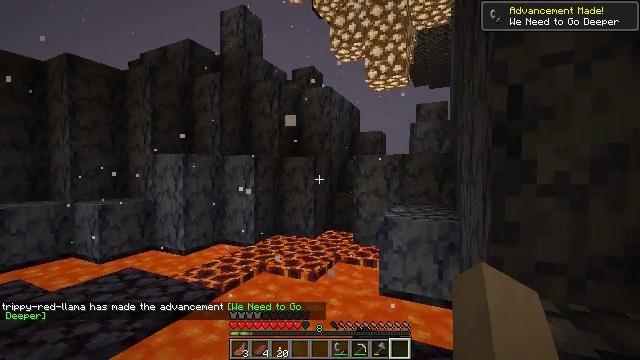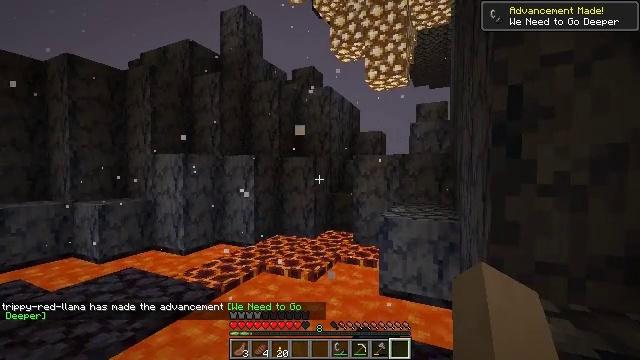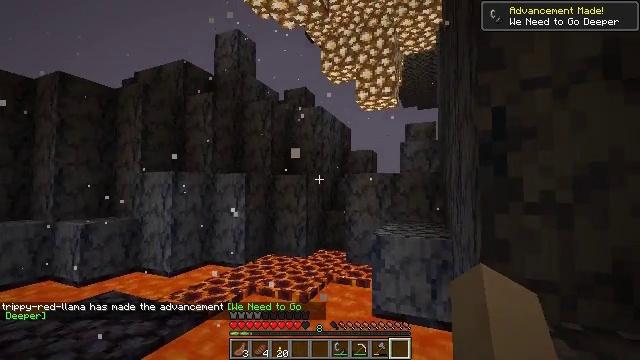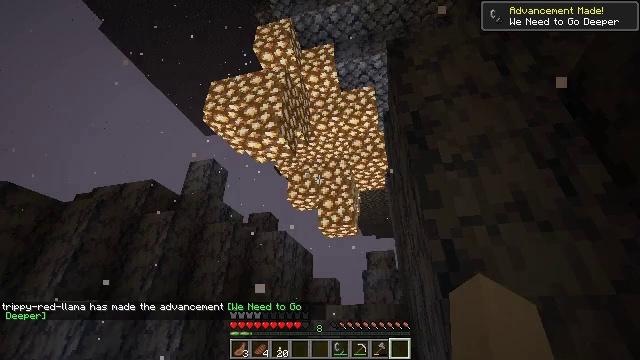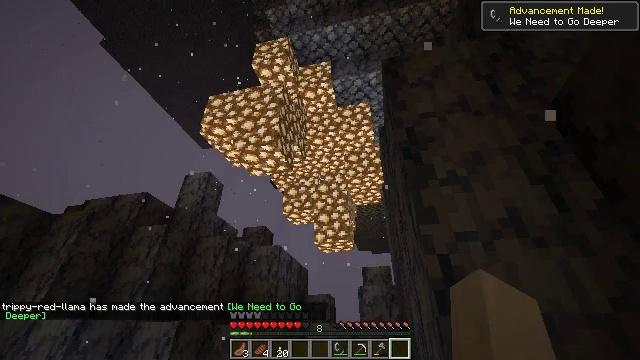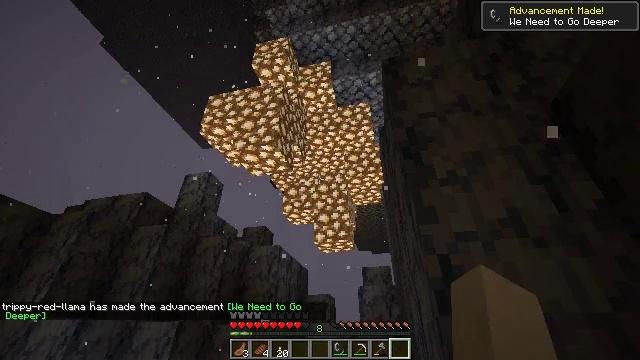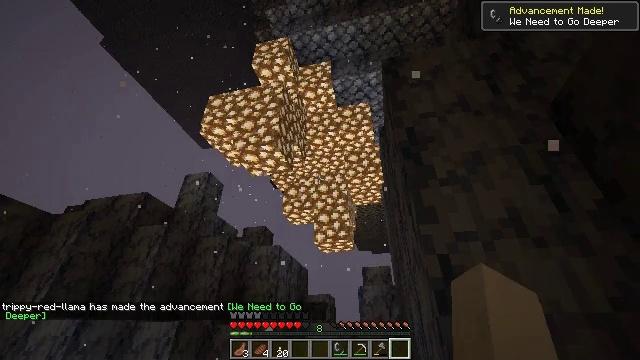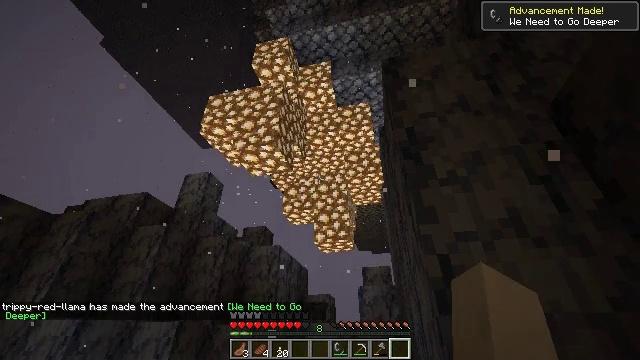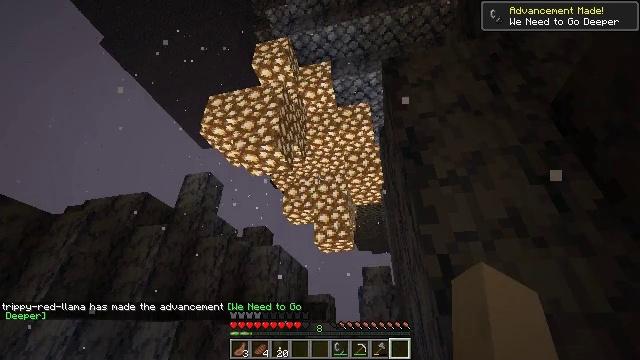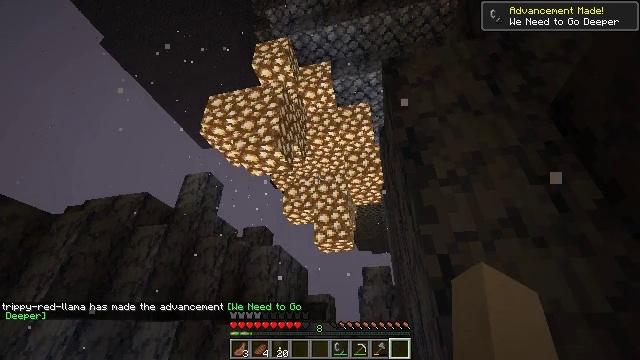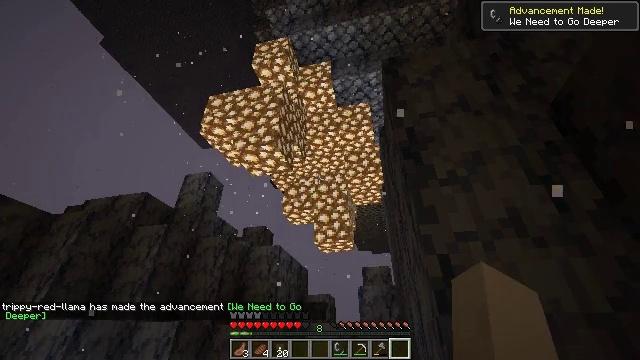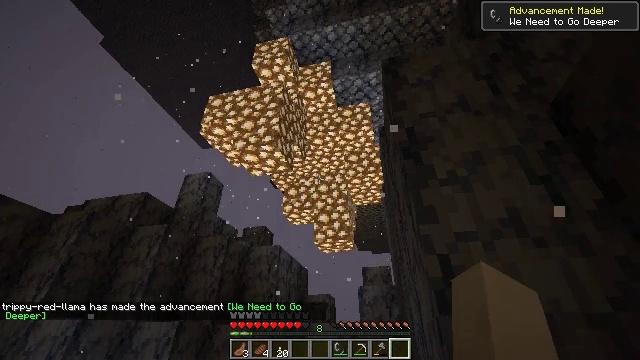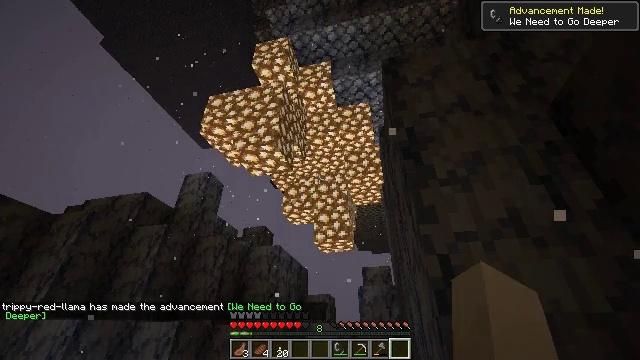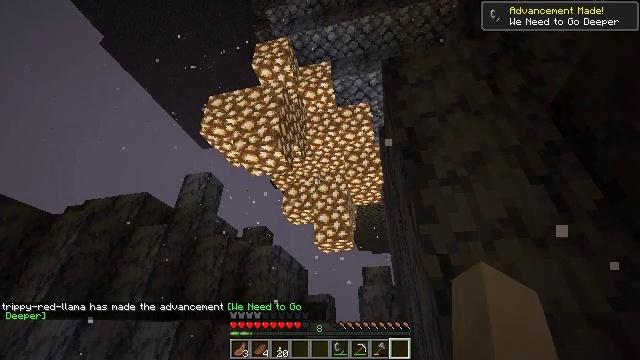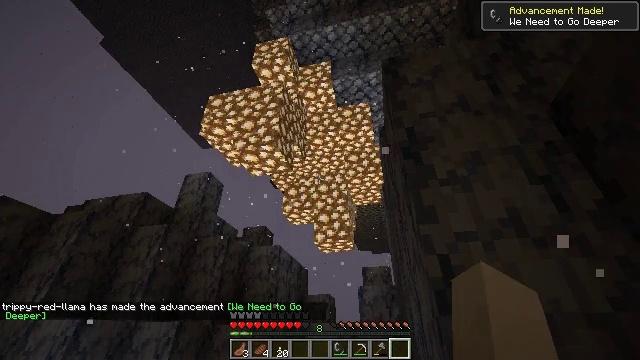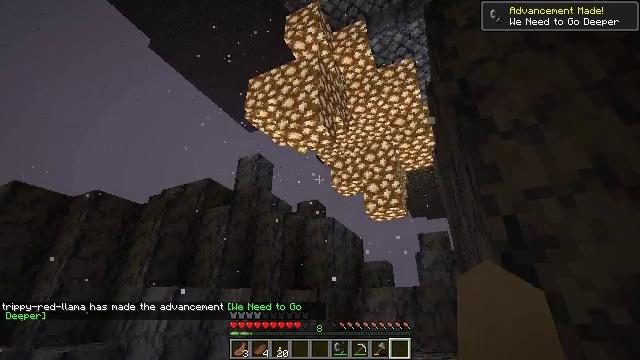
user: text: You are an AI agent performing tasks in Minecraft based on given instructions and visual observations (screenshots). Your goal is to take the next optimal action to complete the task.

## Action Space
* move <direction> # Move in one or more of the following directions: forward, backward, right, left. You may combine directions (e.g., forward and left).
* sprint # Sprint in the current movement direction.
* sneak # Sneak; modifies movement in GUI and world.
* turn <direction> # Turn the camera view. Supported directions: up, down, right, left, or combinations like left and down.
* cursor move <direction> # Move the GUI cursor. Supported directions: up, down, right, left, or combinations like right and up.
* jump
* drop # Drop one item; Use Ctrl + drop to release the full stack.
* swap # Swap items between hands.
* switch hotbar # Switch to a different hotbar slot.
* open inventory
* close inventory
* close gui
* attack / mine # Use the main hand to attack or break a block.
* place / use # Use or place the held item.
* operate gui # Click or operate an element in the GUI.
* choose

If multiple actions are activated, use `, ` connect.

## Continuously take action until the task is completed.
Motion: motion action
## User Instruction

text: Defeat a magma cube.
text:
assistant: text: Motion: no_op
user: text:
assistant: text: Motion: turn right and up
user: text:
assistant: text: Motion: turn right and up
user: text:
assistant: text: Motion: turn right and up
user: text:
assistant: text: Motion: no_op
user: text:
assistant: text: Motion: no_op
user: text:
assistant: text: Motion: no_op
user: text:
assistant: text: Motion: no_op
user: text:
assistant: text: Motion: no_op
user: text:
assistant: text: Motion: no_op
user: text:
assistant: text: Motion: no_op
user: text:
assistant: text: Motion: no_op
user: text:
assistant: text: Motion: no_op
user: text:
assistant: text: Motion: no_op
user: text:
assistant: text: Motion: turn left and down
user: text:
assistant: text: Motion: turn left and down
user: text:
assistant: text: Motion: turn left and down
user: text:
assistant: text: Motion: turn left and down
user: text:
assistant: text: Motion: no_op
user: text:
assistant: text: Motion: no_op
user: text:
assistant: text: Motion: no_op
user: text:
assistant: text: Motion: no_op
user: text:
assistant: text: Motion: no_op
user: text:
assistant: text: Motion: no_op
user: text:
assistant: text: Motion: turn left and down
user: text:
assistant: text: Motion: turn left and down
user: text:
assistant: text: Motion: turn left and down
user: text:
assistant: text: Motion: no_op
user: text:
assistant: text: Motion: no_op
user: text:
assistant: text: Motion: no_op